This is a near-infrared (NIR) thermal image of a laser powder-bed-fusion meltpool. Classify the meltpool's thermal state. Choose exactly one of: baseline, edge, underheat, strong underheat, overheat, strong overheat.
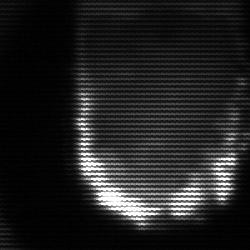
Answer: baseline